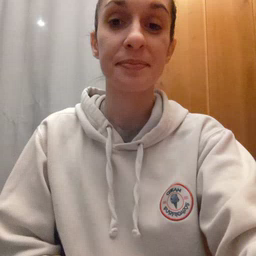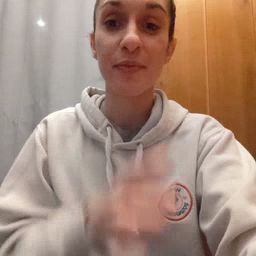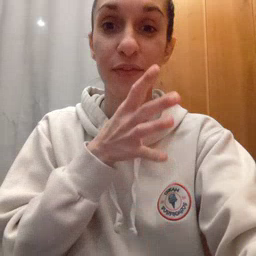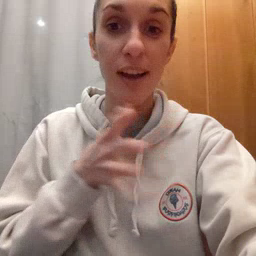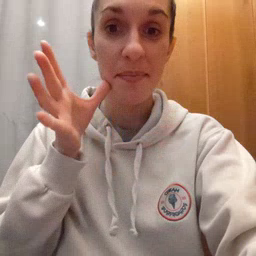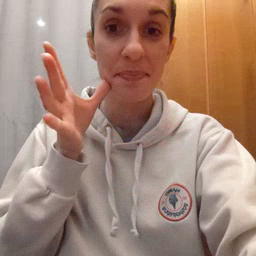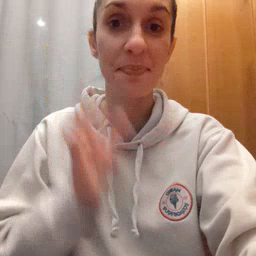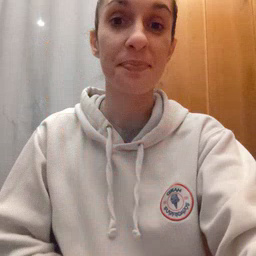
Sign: farm